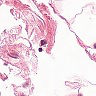
Metastatic tissue present: no